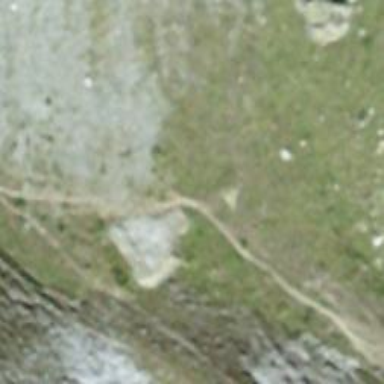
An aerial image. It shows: Path.